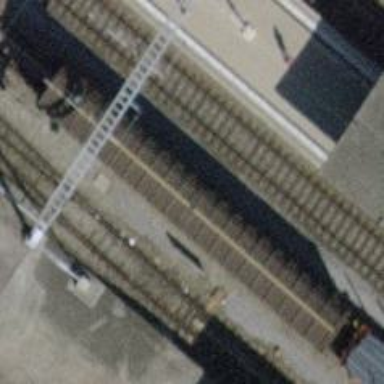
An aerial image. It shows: Railway stop with public transport stop position.